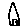
Label: house